Question: I've made a heatmap in R using 'heatmap.2' and the only thing I can't figure out is how to control the presence and labeling of tick marks on the color key. I have an example below. What I would like to do is have tick marks at the beginning and end of the color key to indicate the range of values (in this case 0-1), rather than 6 tick marks with labels at 0, 0.4 and 0.8. I'm sure there is a simple way to control this but I can't seem to find it.
'''
library('gplots')
data <- c(0, 0.1, 0.1, 0.2, 0.2, 0.7, 0.7, 0.8, 1)
matr <- matrix(data, 3, 3)
heatmap.2(matr, trace="none", density.info="none")
'''

EDIT:
The only fix I can find is to directly change 'heatmap.2' itself to accept additional arguments as this seems to be hardcoded (in my case I want to add a min and max range for the color key).
Original heatmap.2
'''
heatmap.2 <-function (...)
{
...
lv <- pretty(breaks) # line 362
...
}
'''
Changed to:
'''
heatmap.2 <-function (..., xMin = NULL, xMax = NULL, ...)
{
...
if(is.null(xMin)) lv <- pretty(breaks)
else lv <- c(xMin, xMax)
...
}
'''
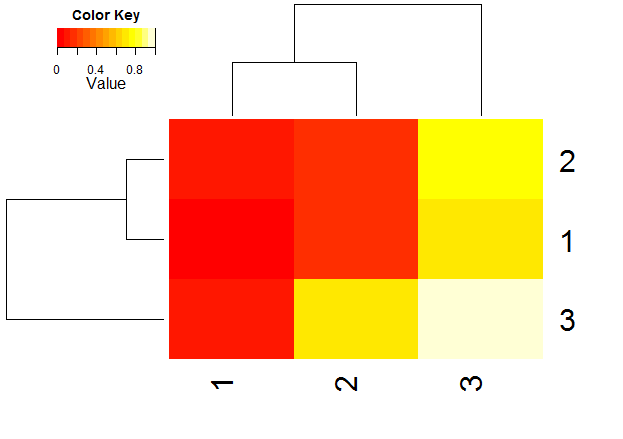
Answer: The "key.xtickfun" argument is what you want. Pass a function to this argument that returns a named list whose elements will be passed to the "axis" function.
In the function, I get "breaks" from the parent frame (the gplots environment), make them pretty, and keep only the first and last break, which are the min and max. Then, return a list with "at" and "labels". "at" is the values returned from the scale01 function (also from the parent frame) called on the breaks. "labels" are the labels, which should be the breaks themselves.
'''
heatmap.2(matr, trace="none", density.info="none",
key.xtickfun = function() {
breaks = pretty(parent.frame()$breaks)
breaks = breaks[c(1,length(breaks))]
list(at = parent.frame()$scale01(breaks),
labels = breaks)
})
'''